Question: I followed a lot of tutorials, but maybe I'm missing something, because the url is not loaded in the javafx webview and a white panel is being displayed, instead of a webpage. I tried with <URL> and other webpages, but neither one is being displayed.
The JPanel from below appears in a JTabbedPane. I think the white panel is the JFXPanel, that is populated below.
This is the code:
'''
public class RtcOverview extends JPanel {
private final JFXPanel jfxPanel = new JFXPanel();
private WebEngine engine;
String url = "http://google.com";
public RtcOverview() {
super();
initComponents();
this.add(jfxPanel);
}
private void initComponents() {
Platform.runLater(new Runnable() {
@Override
public void run() {
WebView view = new WebView();
engine = view.getEngine();
engine.load(url);
Scene scene = new Scene(view);
jfxPanel.setScene(scene);
}
});
}
'''

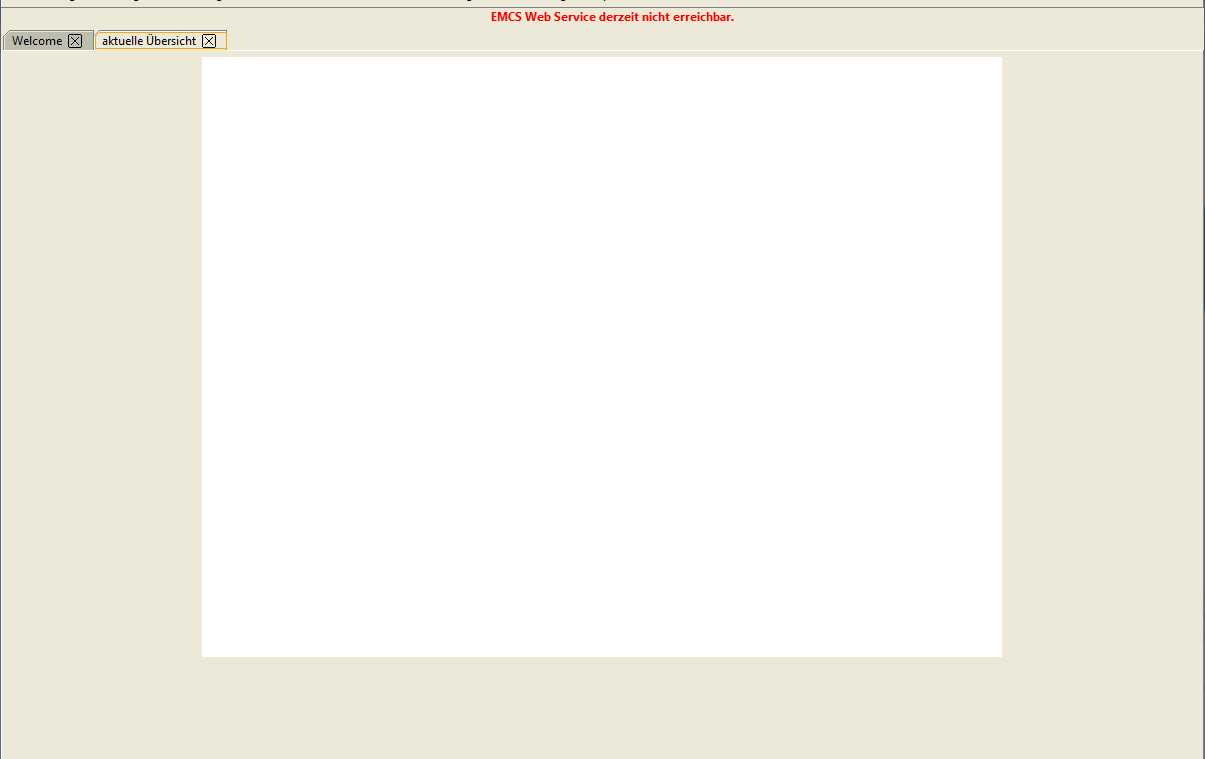
Answer: Runs perfectly for me. I am attaching a MCVE, so that you can compare and see what went wrong in your case. In case this MCVE fails on your machine, I would advice you to check with your internet settings and make sure that your settings doesn't block the application from using the internet.
'''
import javafx.application.Platform;
import javafx.embed.swing.JFXPanel;
import javafx.scene.Scene;
import javafx.scene.web.WebEngine;
import javafx.scene.web.WebView;
import javax.swing.*;
import java.awt.event.WindowAdapter;
import java.awt.event.WindowEvent;
public class Main extends JFrame {
private final JFXPanel jfxPanel = new JFXPanel();
private WebEngine engine;
String url = "http://google.com";
public Main() {
super();
initComponents();
getContentPane().add(jfxPanel);
setSize(500, 500);
// Kill everything on closing the frame
addWindowListener(new WindowAdapter() {
public void windowClosing(WindowEvent e) {
System.exit(0);
}
});
}
private void initComponents() {
Platform.runLater(new Runnable() {
@Override
public void run() {
WebView view = new WebView();
engine = view.getEngine();
engine.load(url);
Scene scene = new Scene(view);
jfxPanel.setScene(scene);
}
});
}
public static void main(String[] args) {
Main main = new Main();
main.setVisible(true);
}
}
'''